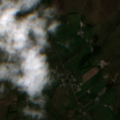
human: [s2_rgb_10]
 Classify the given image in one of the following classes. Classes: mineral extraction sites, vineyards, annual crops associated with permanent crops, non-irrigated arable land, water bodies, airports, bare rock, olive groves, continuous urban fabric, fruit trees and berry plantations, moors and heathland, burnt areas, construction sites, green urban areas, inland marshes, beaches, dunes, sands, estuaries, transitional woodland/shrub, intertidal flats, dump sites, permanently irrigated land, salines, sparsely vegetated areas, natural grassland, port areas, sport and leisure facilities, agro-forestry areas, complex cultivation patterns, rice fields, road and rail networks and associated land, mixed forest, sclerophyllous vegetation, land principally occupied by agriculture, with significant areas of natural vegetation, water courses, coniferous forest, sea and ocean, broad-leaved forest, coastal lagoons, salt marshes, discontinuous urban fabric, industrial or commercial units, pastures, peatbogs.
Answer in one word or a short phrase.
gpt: pastures, land principally occupied by agriculture, with significant areas of natural vegetation, natural grassland, peatbogs